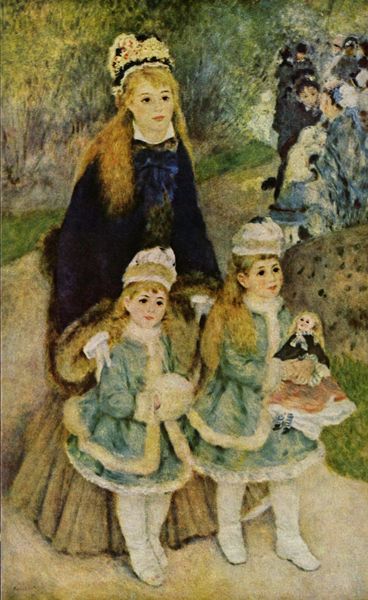
Titel: Spaziergang
Künstler: Pierre Auguste Renoir
Standort: New York (New York)
Institution: The Frick Collection
Schlagwörter: blau, dunkel, gemälde, gruppe, schatten, umhang, weiß, bäume, frauen, grün, impressionismus, landschaft, menschen, mädchen, ocker, sitzen, auguste renoir, braun, degas, elegant, frankreich, frau, frisur, frisuren, grau, haar, hell, hintergrund, hut, hüte, kleid, kleider, licht, männer, renoir, schwarz, straße, türkis, gras, park, rasen, weg, wiese, beige, gesellschaft, gespräch, haube, leute, rock, schleife, blond, gesichter, jung, kappe, kappen, mütze, mützen, arm, arme, augen, band, gesicht, halten, kragen, lang, pelz, stein, ärmel, bildnis, hände, portrait, porträt, natur, busch, büsche, gebüsch, gehen, pfad, sträucher, haare, mantel, reich, drei, familie, kind, mutter, paar, personen, tochter, pflanzen, schleifen, hübsch, locken, schultern, kinder, garten, fell, hellblau, sommer, ecke, röcke, schuhe, moderne, laufen, fels, allee, klein, winter, spazieren, fußgänger, dunkelblau, edel, fallen, frühling, schwestern, strümpfe, weiden, mantl, spaziergang, hinten, auguste, lockig, jacken, mäntel, stiefel, hauben, häubchen, kinderfrau, schuh, schwester, puppe, kleidchen, ehepaar, pelzkragen, muff, pelzmantel, hintergund, wohlhabend, schreiten, kin, besatz, spaziergänger, lackschuhe, cape, töchter, schieben, wintergarten, beschützen, mütter, vorne, umgebung, spazierweg, dreieckskomposition, kindermädchen, gleich, wiede, pelzbesatz, schützen, august renoir, zwillinge, ähnlich, jäckchen, leitend, identisch, pelzmäntel, winterkleidung, sommerlandschaft, elz mutter, führend, geschiwister, müzue, schleifwn, vorsichherschieben, mädchenfrau